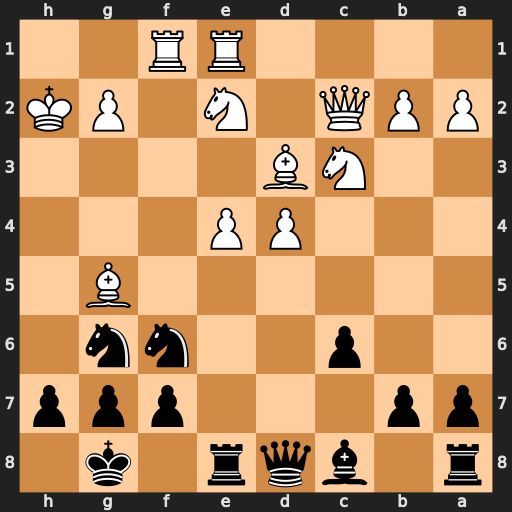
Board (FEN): r1bqr1k1/pp3ppp/2p2nn1/6B1/3PP3/2NB4/PPQ1N1PK/4RR2
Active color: b
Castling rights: -
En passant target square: -
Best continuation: Ng4+ Kg1 Qxg5